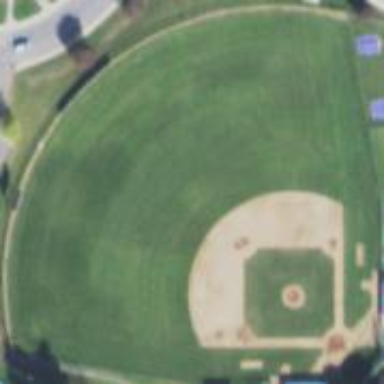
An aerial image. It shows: Baseball pitch for leisure and sports activities.